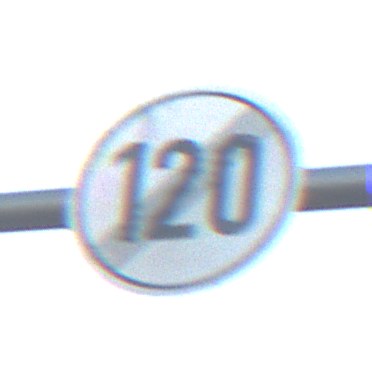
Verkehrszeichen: EndeGeschwindigkeit120
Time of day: SunriseSunset
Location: Outdoor (Nature)
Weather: Clear
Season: NotSpecified
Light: Natural